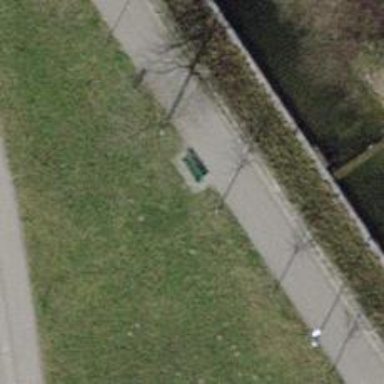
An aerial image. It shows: Bench for seating.